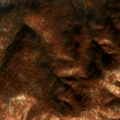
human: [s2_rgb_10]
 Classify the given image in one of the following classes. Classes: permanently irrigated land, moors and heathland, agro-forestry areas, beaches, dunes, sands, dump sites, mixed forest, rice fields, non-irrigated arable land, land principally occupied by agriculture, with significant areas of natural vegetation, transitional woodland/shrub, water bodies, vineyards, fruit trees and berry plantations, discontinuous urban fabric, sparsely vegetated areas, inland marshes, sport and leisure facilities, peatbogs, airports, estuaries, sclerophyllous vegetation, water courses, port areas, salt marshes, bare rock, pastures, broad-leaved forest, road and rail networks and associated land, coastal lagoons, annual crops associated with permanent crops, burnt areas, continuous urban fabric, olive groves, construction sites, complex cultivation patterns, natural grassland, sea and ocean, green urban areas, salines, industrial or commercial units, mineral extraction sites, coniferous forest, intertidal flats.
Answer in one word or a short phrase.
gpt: non-irrigated arable land, broad-leaved forest, transitional woodland/shrub